Question: Is there a way to export the call stack when the code is stopped on a breakpoint?
I have very long ID strings that I need to grab for use in another program (see pic), and retyping from a screen capture is not really an option ;-)
I'm clicking around in the XE2 IDE but can't find anything.
(Workaround: For now I continue stepping through the code after the breakpoint, until I have moved far enough back up the stack that the local variables are available again.)

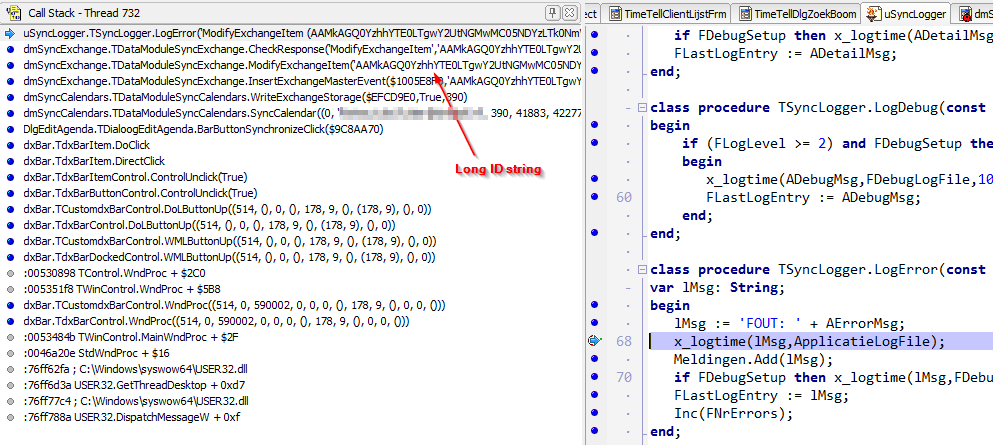
Answer: The call stack debug window supports the usual selection and clipboard shortcuts. So use + to select the entire call stack, and + to copy to the clipboard. Or you can select a single item and copy with +. Or you can select multiple items with +click and +click, and so on.